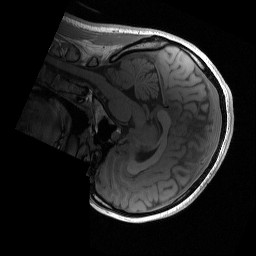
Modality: T1w
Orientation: sagittal
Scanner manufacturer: siemens
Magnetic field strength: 3 T
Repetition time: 2 s
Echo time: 0.0022 s